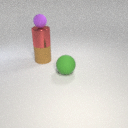
small purple rubber sphere above large brown rubber cylinder